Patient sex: M
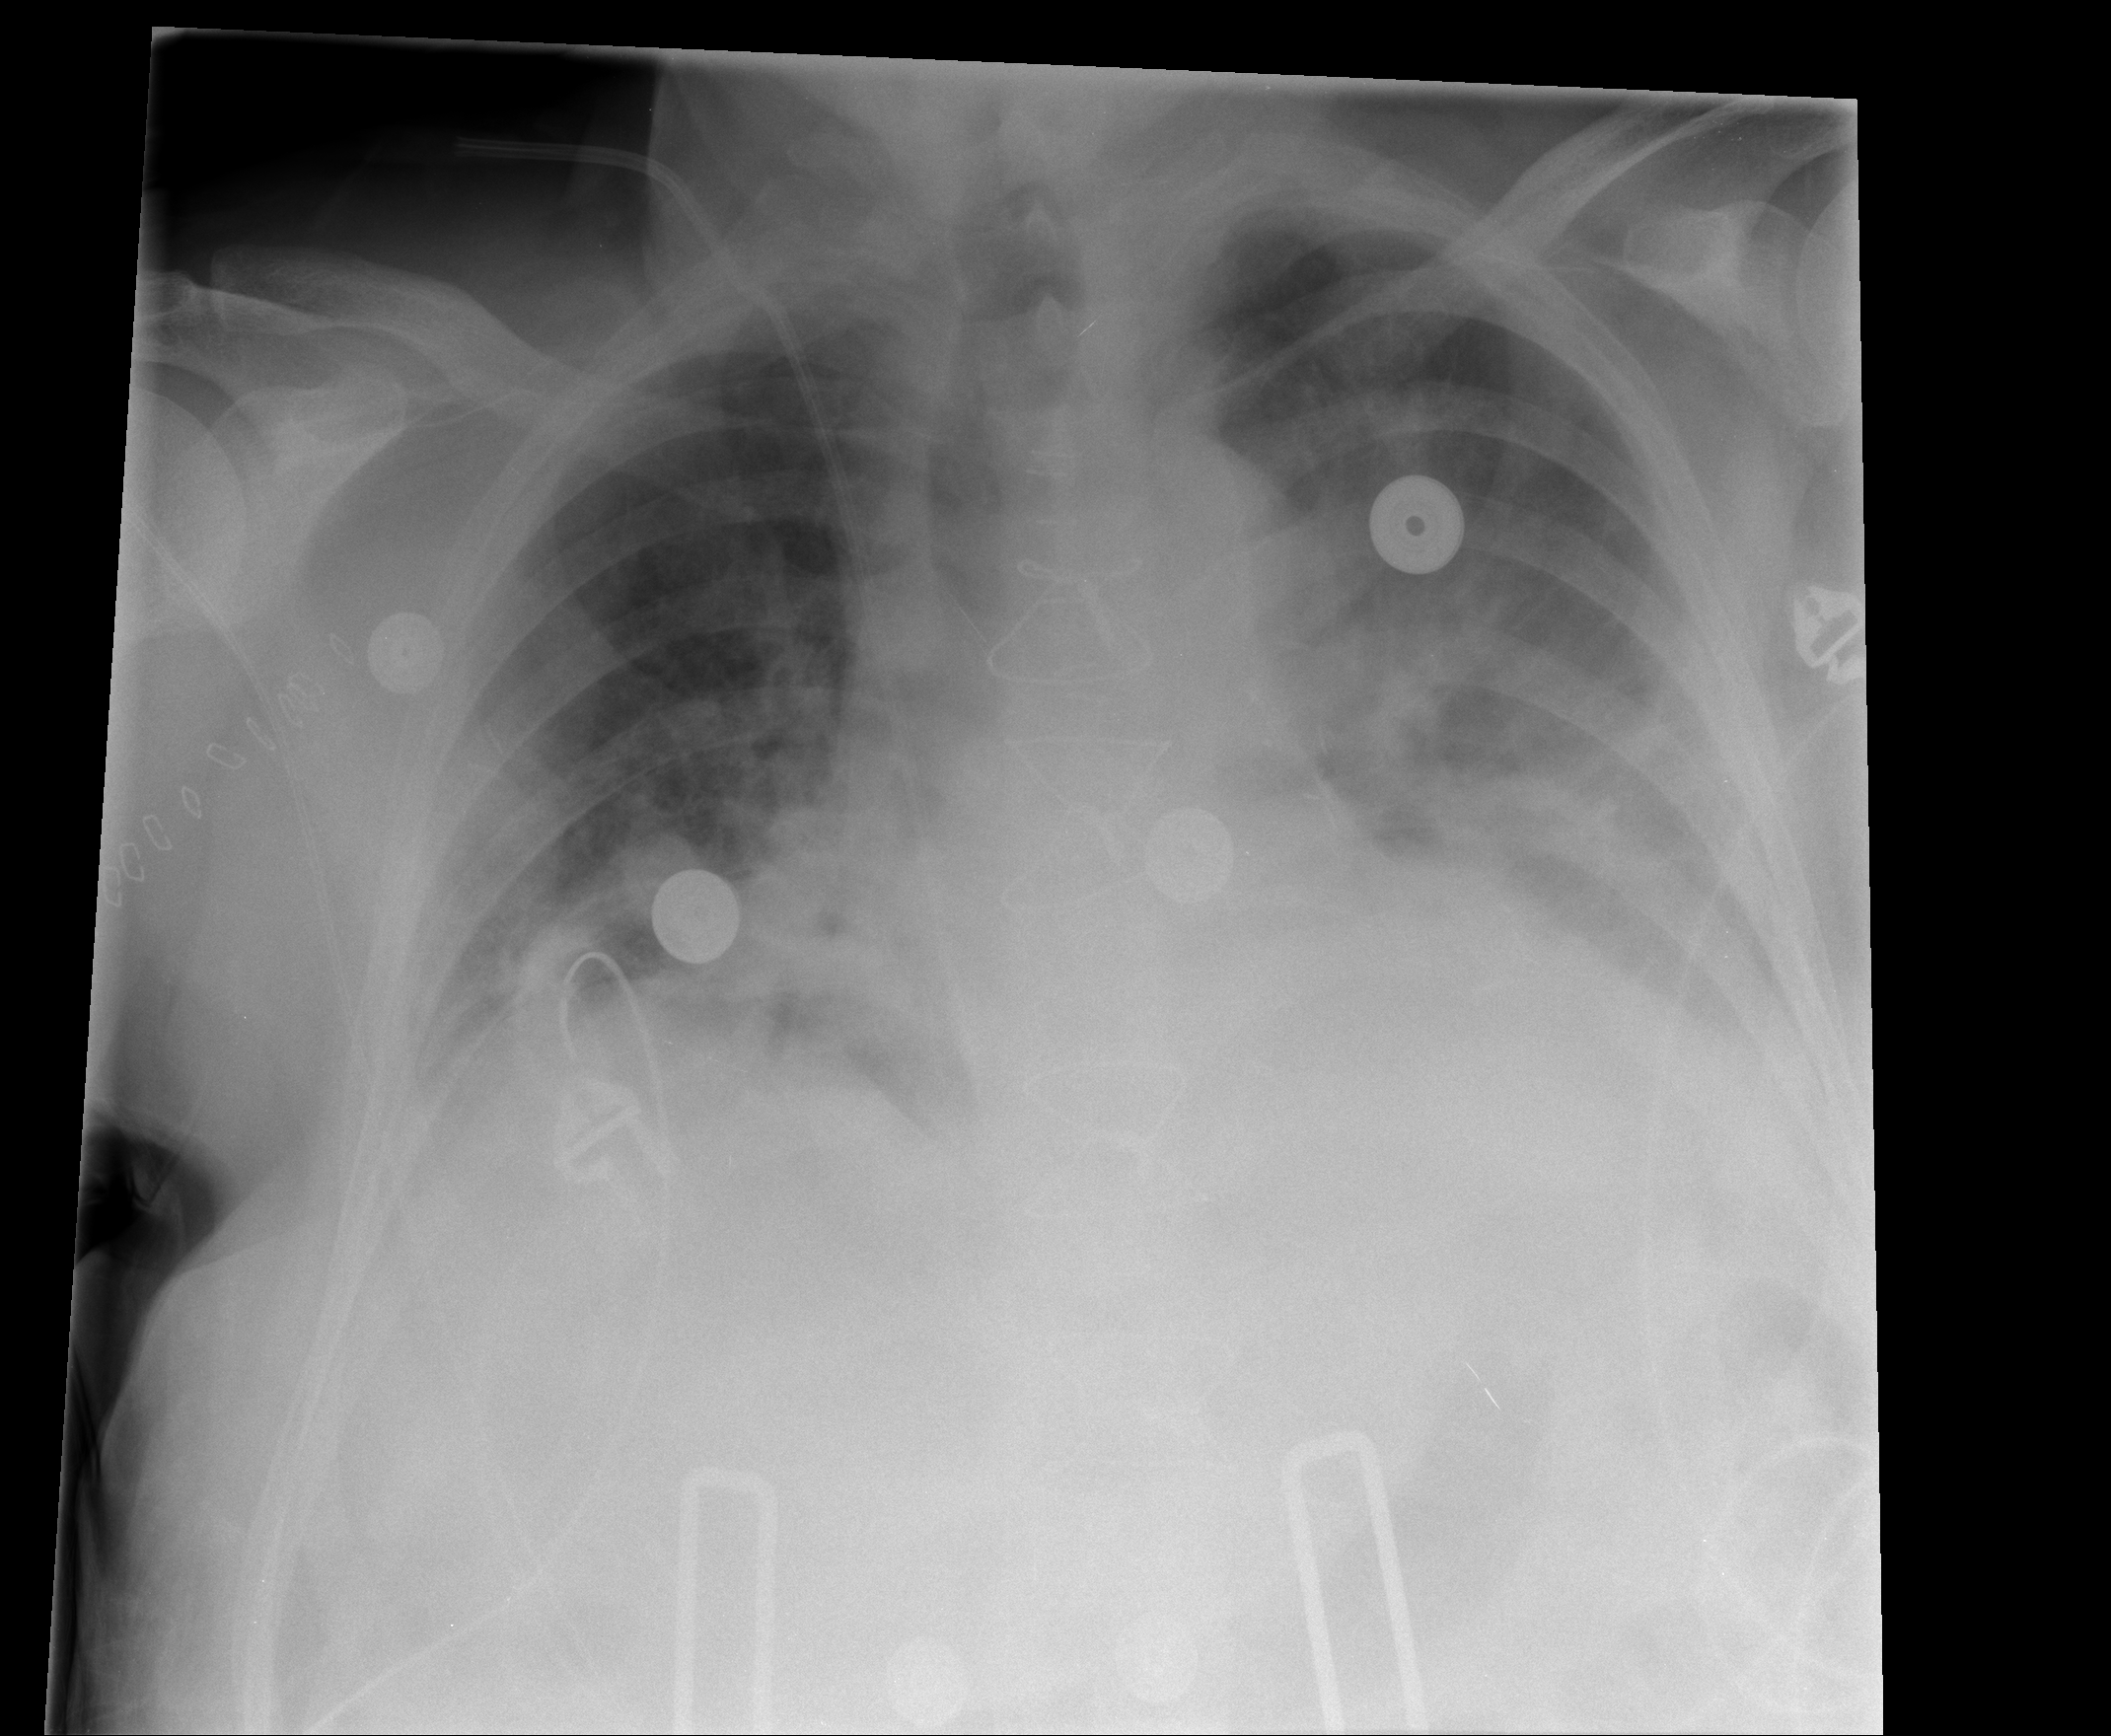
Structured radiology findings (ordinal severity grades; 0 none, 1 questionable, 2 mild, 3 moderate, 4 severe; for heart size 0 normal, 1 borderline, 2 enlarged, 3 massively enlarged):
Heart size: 2
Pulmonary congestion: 2
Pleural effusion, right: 2
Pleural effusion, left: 3
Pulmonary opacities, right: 2
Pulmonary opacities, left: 2
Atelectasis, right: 3
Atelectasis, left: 3